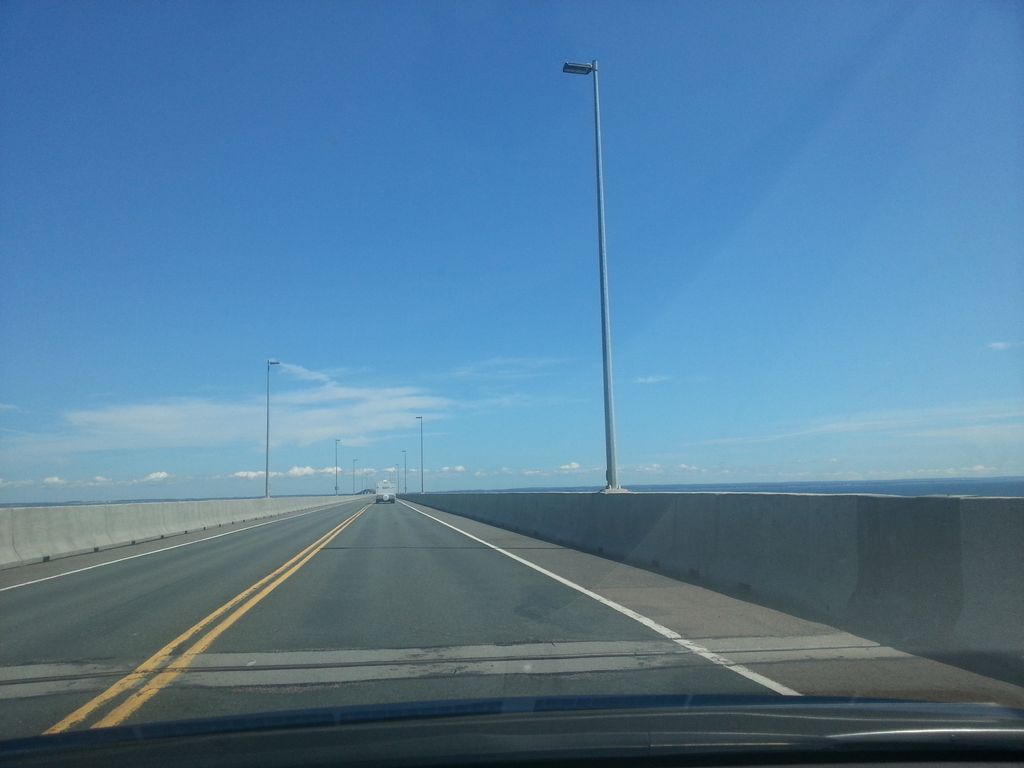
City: charlottetown